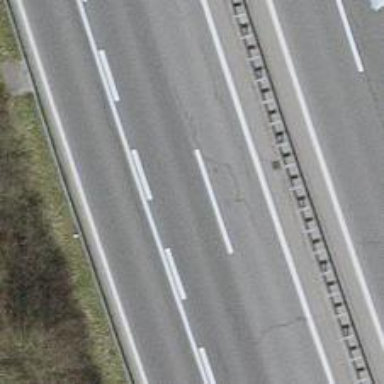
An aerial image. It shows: View of motorway.